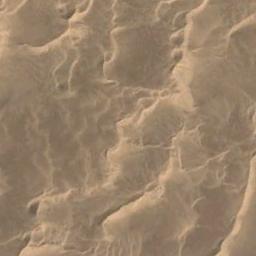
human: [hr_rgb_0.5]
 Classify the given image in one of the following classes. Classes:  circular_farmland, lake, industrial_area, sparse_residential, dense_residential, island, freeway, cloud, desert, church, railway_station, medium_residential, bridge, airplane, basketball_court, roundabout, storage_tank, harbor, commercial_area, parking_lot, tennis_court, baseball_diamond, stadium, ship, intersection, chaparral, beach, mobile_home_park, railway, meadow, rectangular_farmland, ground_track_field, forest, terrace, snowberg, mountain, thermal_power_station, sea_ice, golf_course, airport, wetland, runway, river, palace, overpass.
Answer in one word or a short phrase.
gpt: desert